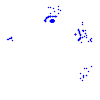
Particle: electron